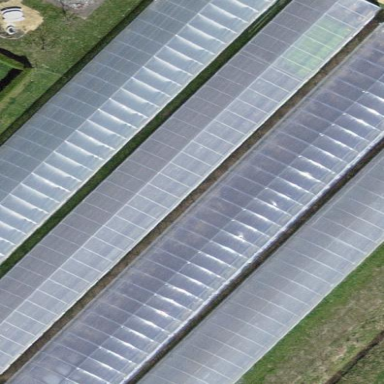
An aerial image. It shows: Greenhouse.